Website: walmart
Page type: address-validator
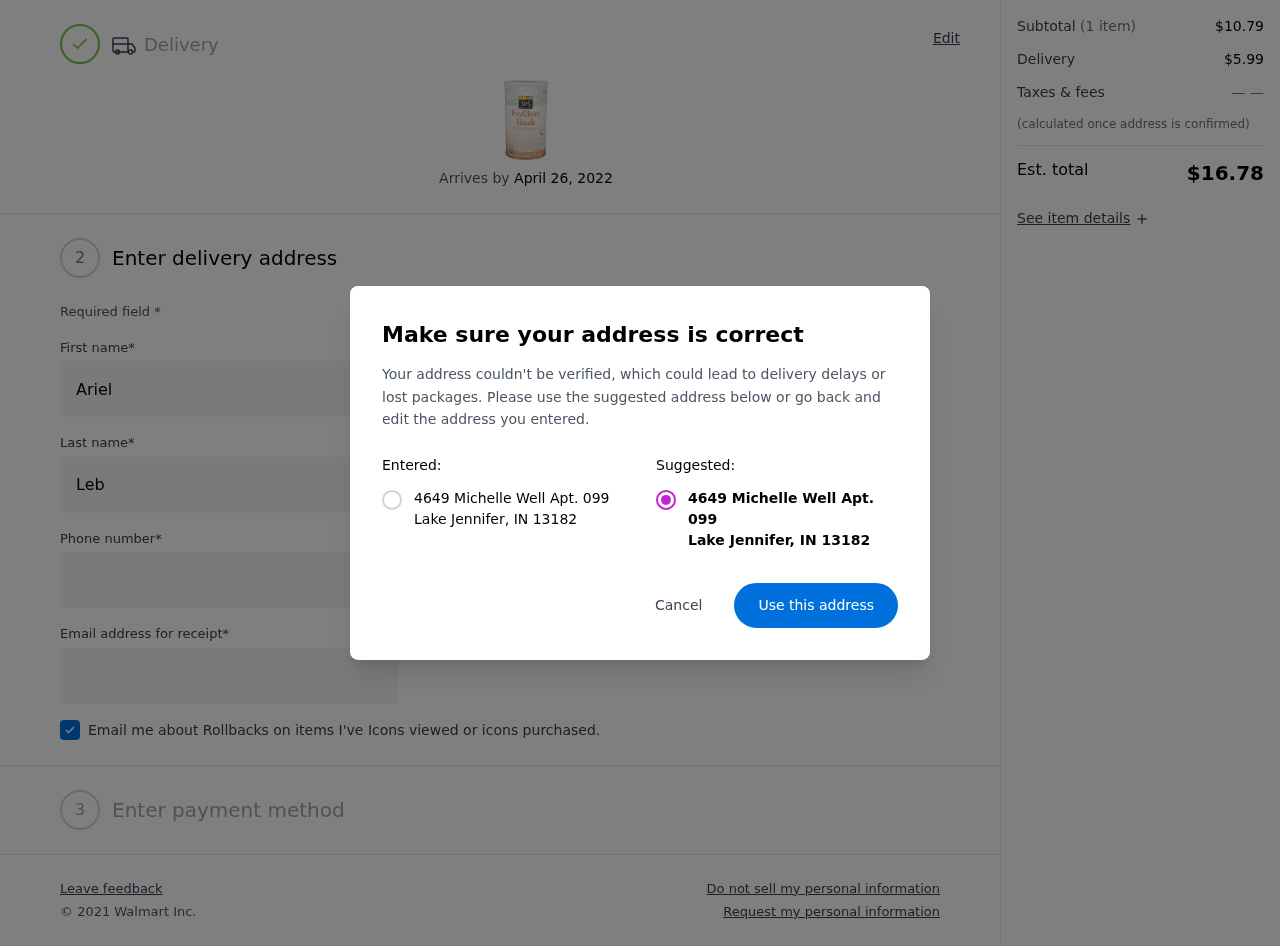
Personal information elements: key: PII_CITY
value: Lake Jennifer
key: PII_POSTCODE
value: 13182
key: PII_STATE_ABBR
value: IN
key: PII_STREET
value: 4649 Michelle Well Apt. 099
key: PII_FIRSTNAME
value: Ariel
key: PII_LASTNAME
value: Leblanc
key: PII_STREET2
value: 0771 Newton Burgs
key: PII_PHONE
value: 6489687932
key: PII_EMAIL
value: ariel_leblanc@yahoo.com
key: PII_STATE_ABBR2
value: IN
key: PII_POSTCODE_FULL
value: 13182
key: PII_POSTCODE_NUMERIC
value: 13182
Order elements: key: ORDER_DELIVERY_DATE
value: April 26, 2022
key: ORDER_SUBTOTAL
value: $10.79
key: ORDER_SHIPPING_COST
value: $5.99
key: ORDER_TOTAL
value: $16.78